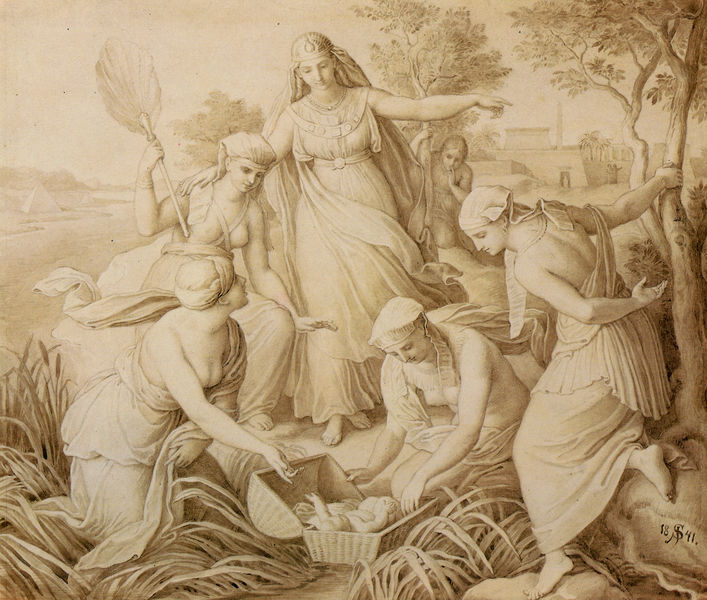
Titel: Die Findung Mosis
Künstler: Julius Schnorr von Carolsfeld
Standort: Leipzig
Institution: Museum der Bildenden Künste
Schlagwörter: baum, blätter, nackt, wasser, weiß, bäume, fluss, frauen, landschaft, menschen, stadt, ufer, blumen, braun, frau, hut, hüte, kleid, kleider, marmor, zeichnung, gebäude, gras, haus, fächer, mode, symbolismus, kappe, bibel, falten, faru, steine, hände, signatur, gräser, häuser, schilf, gewand, gewänder, kind, mutter, tochter, krone, prinzessin, kopfbedeckung, brüste, studie, grafik, graphik, monochrom, baby, grisaille, sepia, figuren, romantik, kopftuch, korb, palme, palmwedel, wedel, tor, barfuss, truhe, antike, moses, weidenkorb, fuss, orientalisch, palast, druck, radierung, stich, entwurf, jesus, altes testament, märchen, kopftücher, sklavin, tempel, königin, körbchen, pyramide, schwind, dienerinnen, rötel, zeichner, findling, schatz, retten, rettung, säugling, ägypten, jahrhundert, graphil, mose, sklavinnen, pyramiden, nil, finden, pharao, öandschaft, findelkind, auffindung, binsenkörbchen, altest testament, auffinden, binsenkorb, bäbykorb, kopfdschmuck, königstochter, moritz von schwin, tochter des pharao, weidenkörbchen, slavinnen